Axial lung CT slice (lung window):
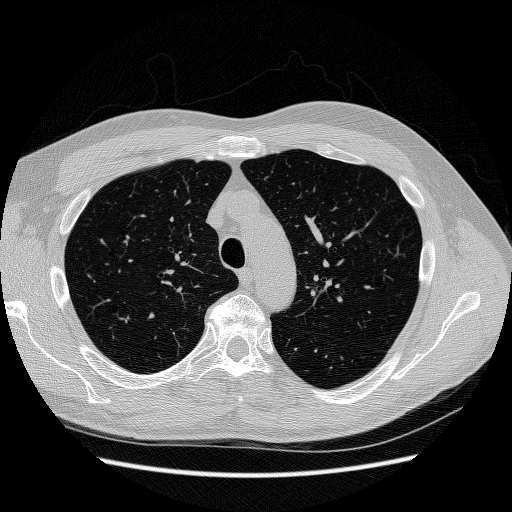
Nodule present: no